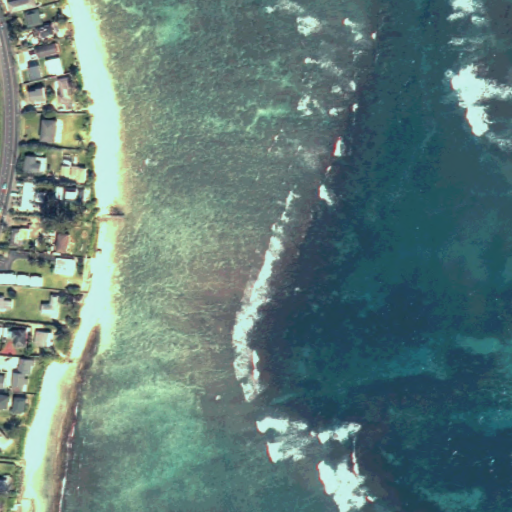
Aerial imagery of bar in Hawaii named Pahu‘ula containing only unknown